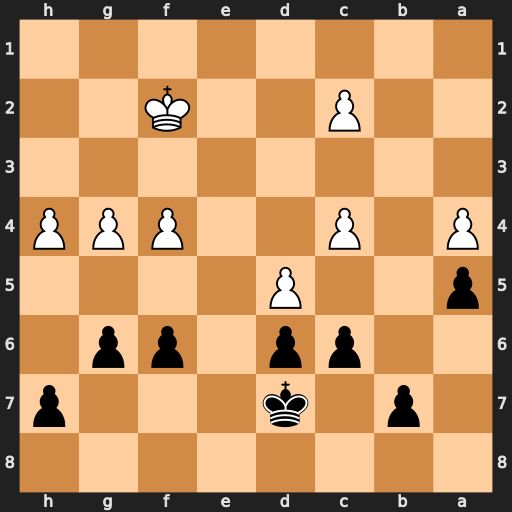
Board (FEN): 8/1p1k3p/2pp1pp1/p2P4/P1P2PPP/8/2P2K2/8
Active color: b
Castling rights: -
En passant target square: -
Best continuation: cxd5 cxd5 b5 Ke1 bxa4